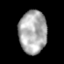
Tissue: prostate
Cell type: Epithelial cells
Senescence score: 0.3439
Nuclear area (px): 1173
Mean DAPI intensity: 171.591